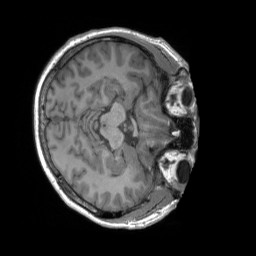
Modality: T1w
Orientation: axial
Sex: male
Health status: ill
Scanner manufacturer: siemens
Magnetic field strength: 3 T
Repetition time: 1.66 s
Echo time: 0.00254 s